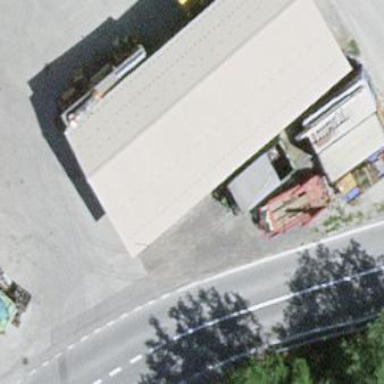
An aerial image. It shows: Carport structure.